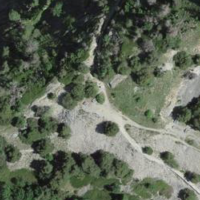
EUNIS habitat code: 32
Species observed at this site:
Ononis natrix
Lophophanes cristatus